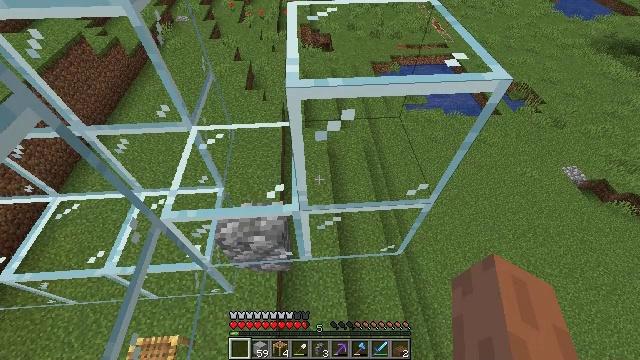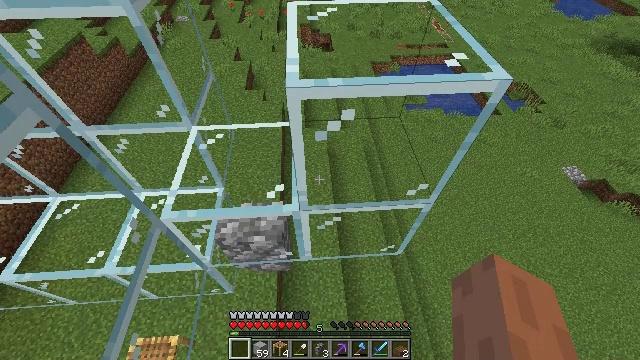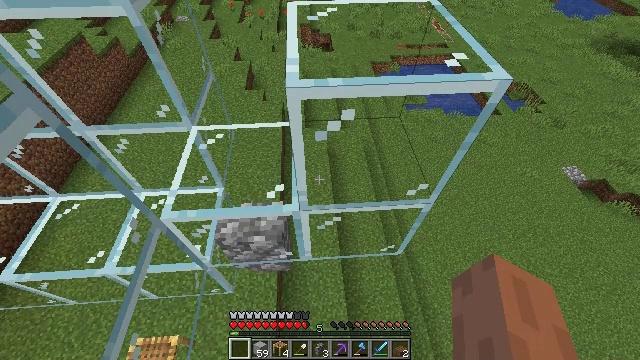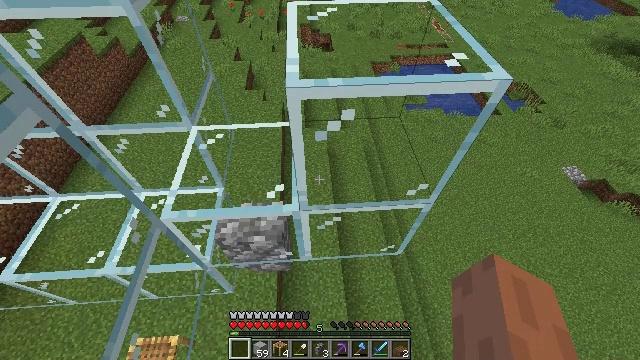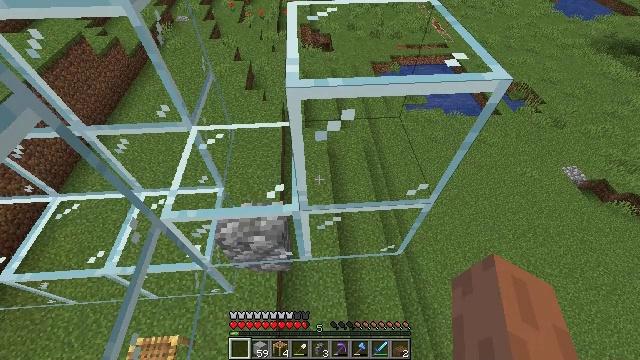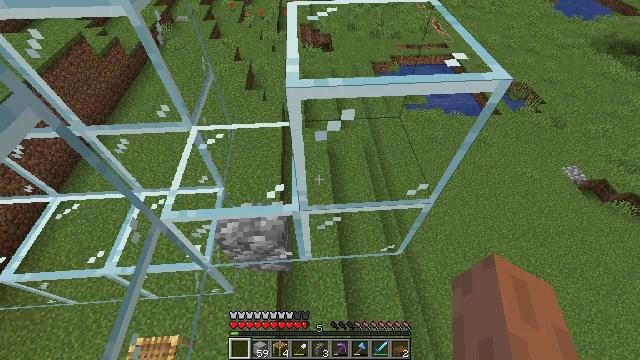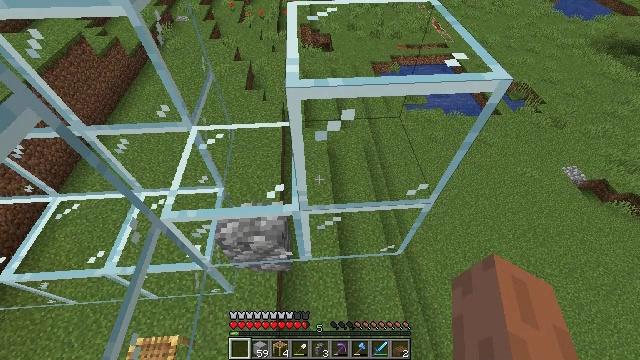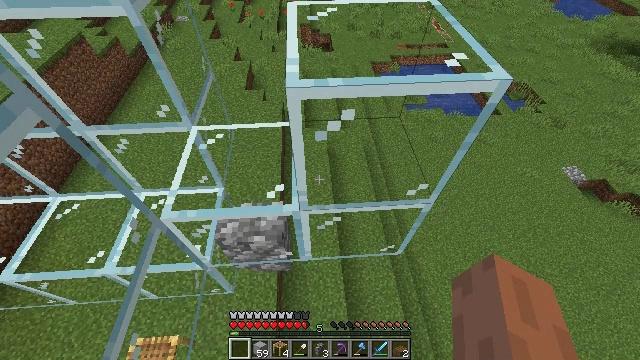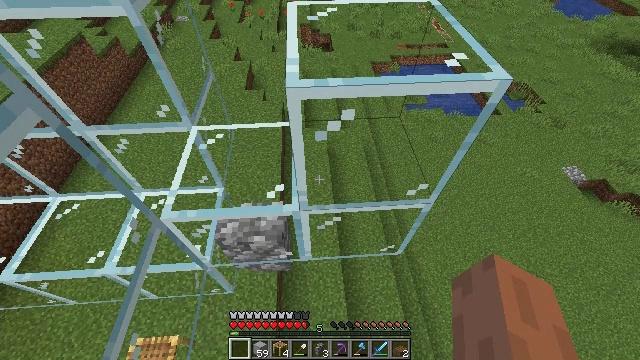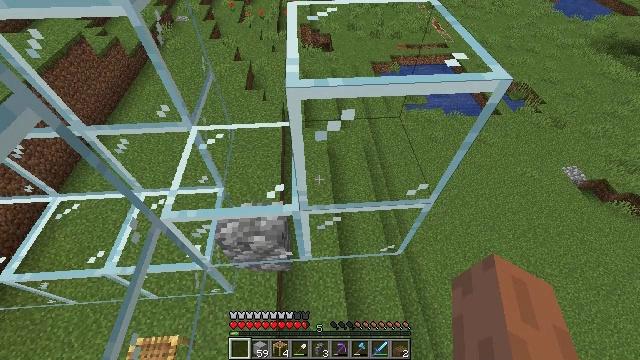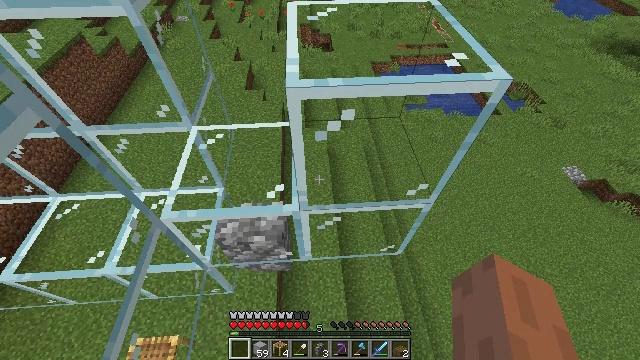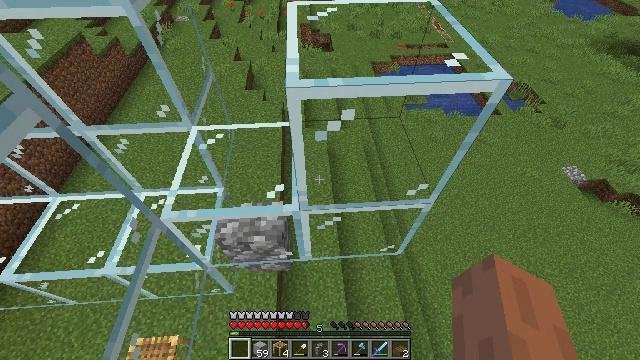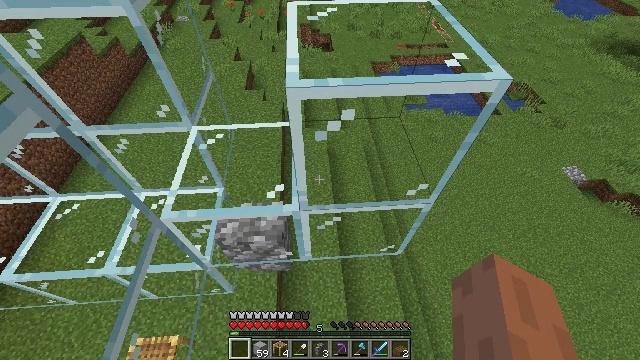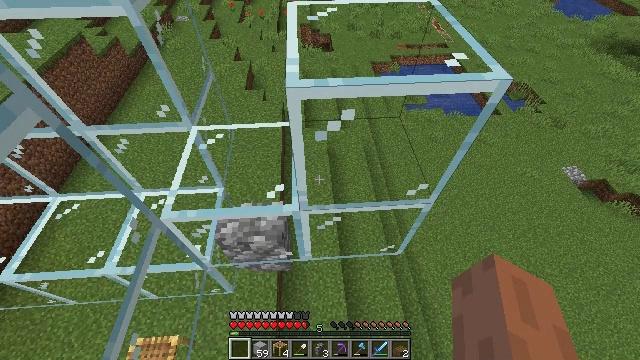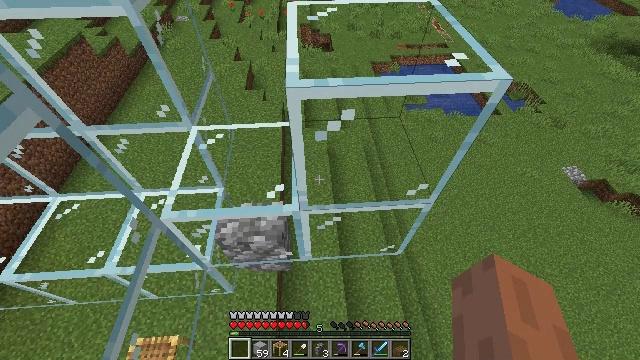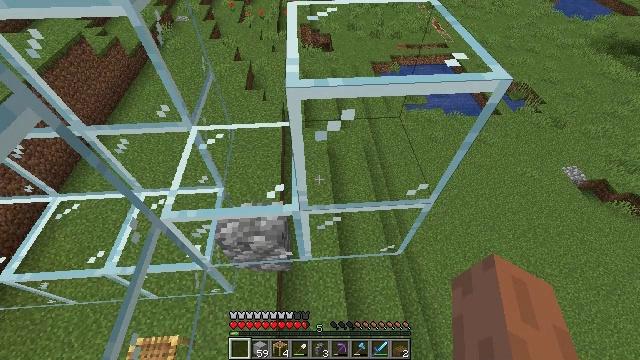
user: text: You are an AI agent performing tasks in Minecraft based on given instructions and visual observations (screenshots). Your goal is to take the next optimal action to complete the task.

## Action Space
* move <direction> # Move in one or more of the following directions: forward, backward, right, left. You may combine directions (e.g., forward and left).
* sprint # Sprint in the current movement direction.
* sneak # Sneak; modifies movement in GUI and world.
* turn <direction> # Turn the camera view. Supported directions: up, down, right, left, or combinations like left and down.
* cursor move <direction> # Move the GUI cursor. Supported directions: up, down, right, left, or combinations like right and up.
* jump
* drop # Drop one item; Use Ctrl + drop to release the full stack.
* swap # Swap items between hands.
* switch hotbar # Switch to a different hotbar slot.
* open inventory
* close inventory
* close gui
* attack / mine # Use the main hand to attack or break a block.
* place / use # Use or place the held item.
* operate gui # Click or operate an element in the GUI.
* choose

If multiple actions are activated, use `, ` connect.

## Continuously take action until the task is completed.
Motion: motion action
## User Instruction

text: Shatter the glass to collect it.
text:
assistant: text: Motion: no_op
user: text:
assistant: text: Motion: no_op
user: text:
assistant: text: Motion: no_op
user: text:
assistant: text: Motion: no_op
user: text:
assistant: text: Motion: no_op
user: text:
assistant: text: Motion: no_op
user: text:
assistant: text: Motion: no_op
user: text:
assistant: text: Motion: no_op
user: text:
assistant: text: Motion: no_op
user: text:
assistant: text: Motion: no_op
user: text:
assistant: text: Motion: no_op
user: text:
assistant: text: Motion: no_op
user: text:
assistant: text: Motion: no_op
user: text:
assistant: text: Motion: no_op
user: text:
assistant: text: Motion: no_op
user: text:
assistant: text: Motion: no_op
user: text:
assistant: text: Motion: no_op
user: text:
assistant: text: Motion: no_op
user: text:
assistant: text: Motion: no_op
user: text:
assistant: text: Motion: no_op
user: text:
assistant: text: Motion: no_op
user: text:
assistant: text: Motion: no_op
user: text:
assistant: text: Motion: no_op
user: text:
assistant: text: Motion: no_op
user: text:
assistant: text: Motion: no_op
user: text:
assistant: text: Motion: no_op
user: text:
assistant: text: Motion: no_op
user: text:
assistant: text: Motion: no_op
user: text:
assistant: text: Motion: no_op
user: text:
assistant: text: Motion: no_op